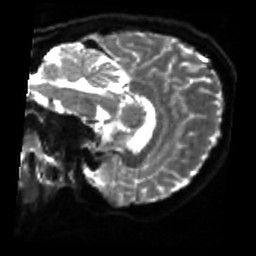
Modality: sbref
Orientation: sagittal
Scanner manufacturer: siemens
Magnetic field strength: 3 T
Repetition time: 4 s
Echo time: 0.0594 s